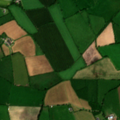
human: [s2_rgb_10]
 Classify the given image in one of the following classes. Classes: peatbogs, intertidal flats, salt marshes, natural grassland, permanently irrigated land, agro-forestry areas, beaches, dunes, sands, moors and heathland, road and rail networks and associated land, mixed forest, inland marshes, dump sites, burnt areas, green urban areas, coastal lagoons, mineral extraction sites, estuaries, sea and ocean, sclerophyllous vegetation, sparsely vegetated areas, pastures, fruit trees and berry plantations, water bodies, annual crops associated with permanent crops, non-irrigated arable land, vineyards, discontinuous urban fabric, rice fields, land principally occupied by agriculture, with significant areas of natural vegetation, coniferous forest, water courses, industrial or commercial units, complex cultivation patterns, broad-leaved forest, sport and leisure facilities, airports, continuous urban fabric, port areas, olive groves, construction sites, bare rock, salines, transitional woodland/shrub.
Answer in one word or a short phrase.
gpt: non-irrigated arable land, pastures, complex cultivation patterns